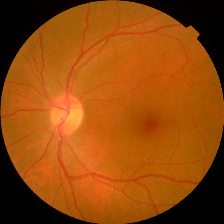
Diabetic retinopathy grade: No DR